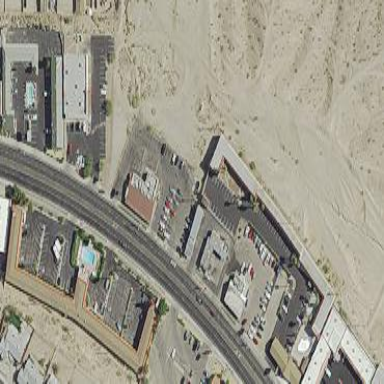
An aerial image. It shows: Motel building.